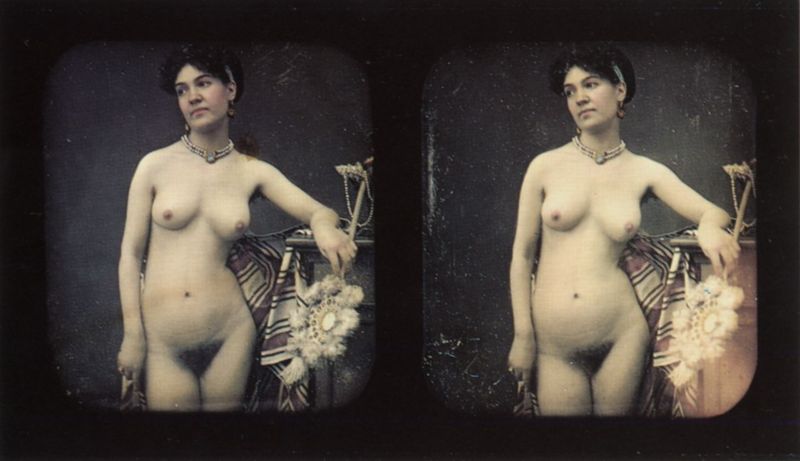
Titel: Akt-Stereodaguerreotypien
Künstler: Deutscher Photograph
Standort: Köln
Institution: Agfa Photo-Historama
Schlagwörter: akt, dunkel, feder, hand, körper, nackt, umhang, weiß, frauen, mädchen, blume, brust, bunt, busen, finger, frau, frisur, haar, hell, holz, mund, nase, ohrring, schmuck, schwarz, skizze, tisch, blick, rot, tuch, fächer, malerei, muster, alt, jung, regal, arme, augen, blass, federn, gesicht, halten, stehen, hals, hände, portrait, porträt, spiegel, stamm, haare, pose, decke, ohrringe, frontal, haarreif, locken, perlen, scheitel, schön, beine, lächeln, brüste, farbig, kommode, schrank, ecke, modell, zwei, halsband, stab, studie, kette, risse, steifen, haarband, gestreift, streifen, wedel, nabel, bauch, kontrapost, podest, bauchnabel, brustwarzen, scham, kniestück, ring, halskette, foto, fotografie, photographie, hüften, nacktheit, nack, ästhetik, koloriert, neu, photo, komode, anrichte, serie, farbfoto, schamhaare, orientalismus, fotographie, behaarung, doppelt, auflehnen, ablage, rundungen, fot, dunkelhaarig, studio, geschmückt, indianer, ohhring, collier, schwarzhaarig, früh, schamhaar, diamant, schambehaarung, geil, zweifach, requisite, unterschiede, accessoires, indiander, stereodaguerreotypien, wzei, dreiviertel porträt, fäch, dreiviertel porträt#